Question: I set the 'on_motion' to handle 'EVT_MOTION'. I want the mouse location for generating a coordinate-specific image, but WxPython has a delay in registering successive motion events. Which makes the interface sluggish.
Why is 'EVT_MOTION' so slow and how do I fix it? I tried it in Ubuntu 11.10 and WinXP and the delays are comparable?
I need fast response times for selecting a portion from an image like the picture shows. As it stands, the "cross-hairs" follow the mouse too slowly.

Here is the code which I tried 'EVT_MOTION':
'''
def on_motion(self, event):
"""mouse in motion"""
#pt = event.GetPosition()
self.mouseover_location = event.GetPosition()
self.t2 = time.time()
print "delay",self.t2 - self.t1
self.t1 = self.t2
delay 0.379776954651
delay 0.00115919113159
delay 0.421130895615
delay 0.416938066483
delay 0.376848936081
delay 0.387464046478
delay <PHONE>
delay 0.392899036407
delay 0.385301113129
delay 0.422554969788
delay 0.355197906494
'''
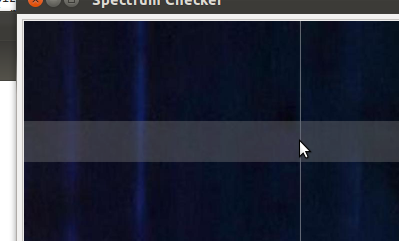
Answer: The question as it stands is incomplete, as there is no sample app to demonstrate the problem. However, I would say that the motion handler has got nothing to do with your problem, because most likely you are doing some expensive operation between subsequent motion handlers (like refreshing your entire drawing canvas).
If this is the case (and you can easily check if your paint routine is called between mouse motion events), I would suggest the following:
1. If your drawing that stuff yourself, ensure that you are using double buffering (via wx.BufferedPaintDC);
2. If your paint routine is indeed called between mouse motions, try and refresh only the damaged portion of your plot (via RefreshRect);
3. Use wx.Overlay to draw your rectangular selection (there are a few demos available on how to do that);
4. Post a small, runnable sample app that demonstrate the problem.